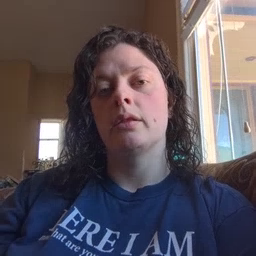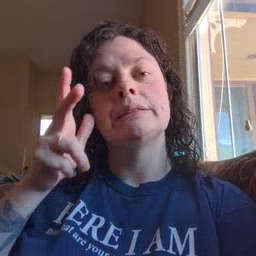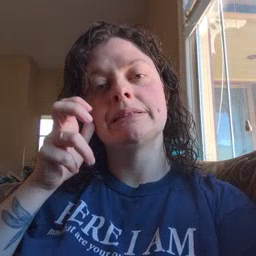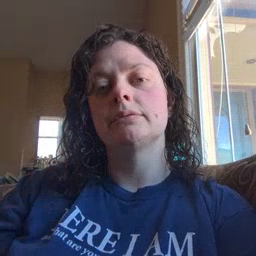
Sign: listen